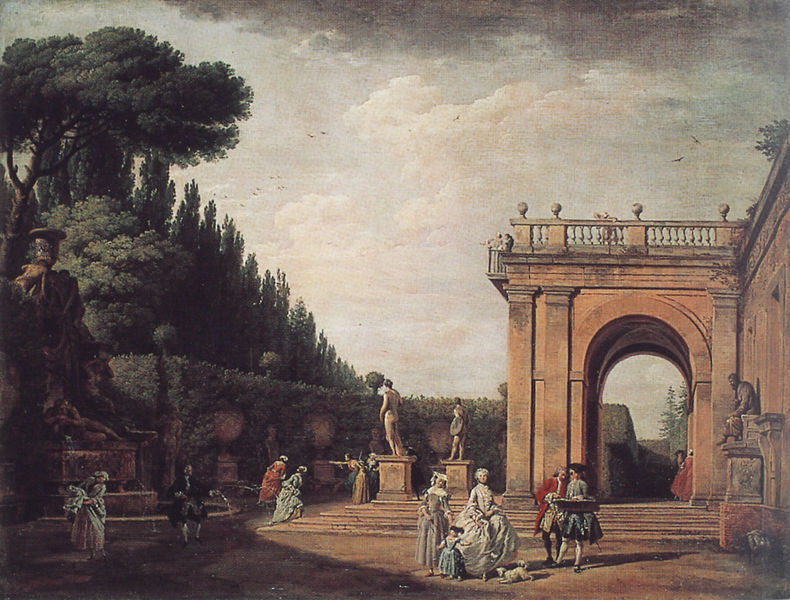
Titel: Der Garten der Villa Ludovisi
Künstler: Joseph Vernet
Institution: St. Petersburg, Eremitage
Schlagwörter: gemälde, himmel, frauen, frankreich, männer, barock, adel, rokkoko, renaissance, rokoko, vornehm, kinder, garten, balkon, hof, treppe, palast, statuen, hofgesellschaft, mäume, vorhnehm